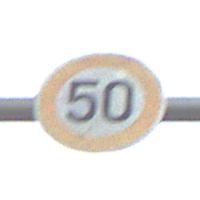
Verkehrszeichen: Geschwindigkeit50
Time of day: SunriseSunset
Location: Outdoor (Nature)
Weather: PartlyCloudy
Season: NotSpecified
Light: Natural